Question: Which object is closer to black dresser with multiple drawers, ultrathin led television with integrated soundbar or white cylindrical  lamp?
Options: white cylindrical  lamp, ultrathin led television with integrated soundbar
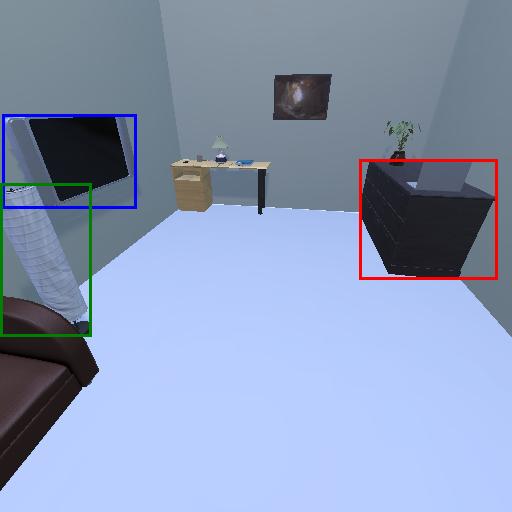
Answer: white cylindrical  lamp